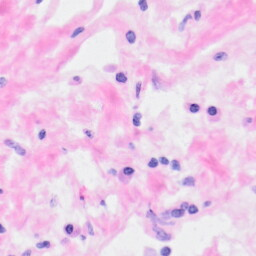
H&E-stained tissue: Kidney